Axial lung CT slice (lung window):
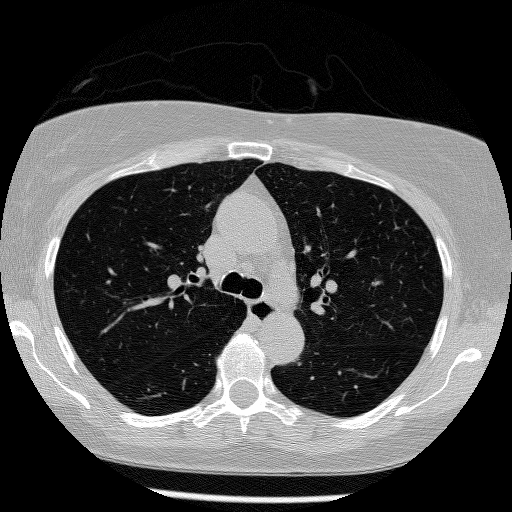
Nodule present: no